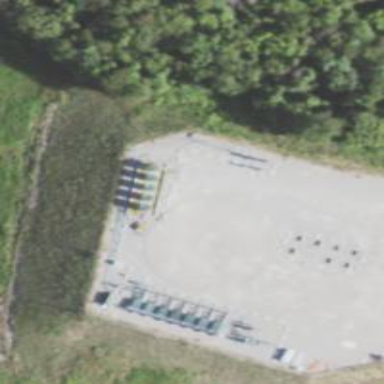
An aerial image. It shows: Storage tank that is man-made.